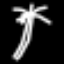
Label: palm tree